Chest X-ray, AP view. Patient: 52 years old, sex M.
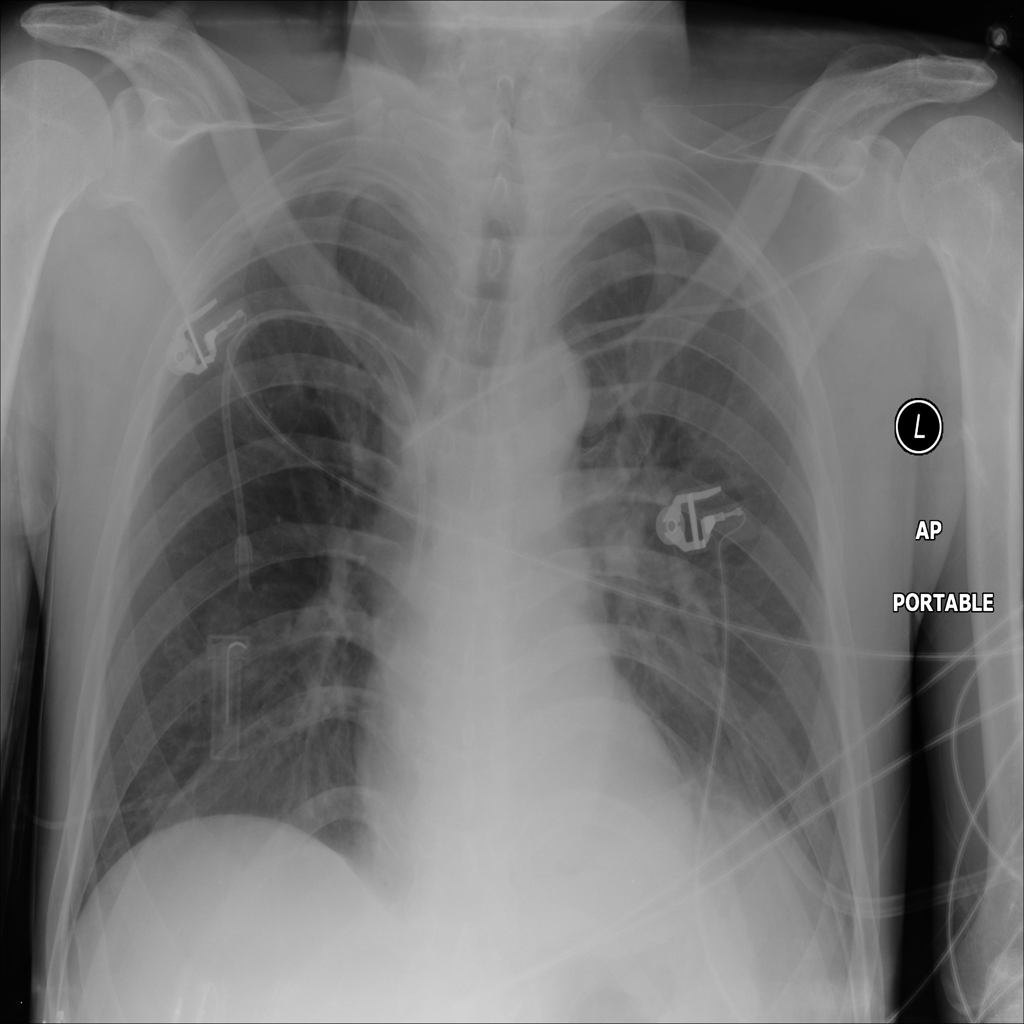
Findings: Atelectasis, Mass